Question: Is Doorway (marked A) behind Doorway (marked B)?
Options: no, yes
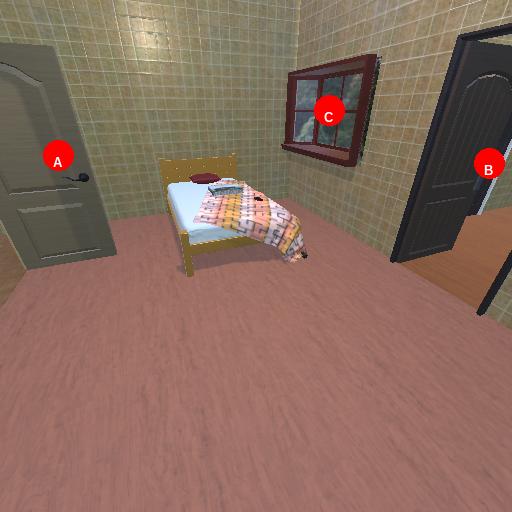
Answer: no